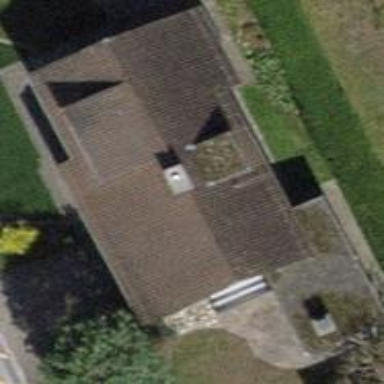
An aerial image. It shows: Building with tile roof.